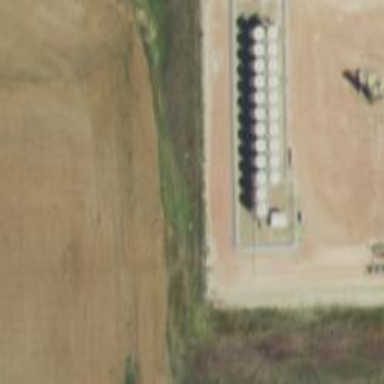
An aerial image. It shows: Storage tank with man-made structure.